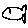
Label: fish